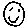
Label: smiley face